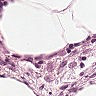
Metastatic tissue present: no